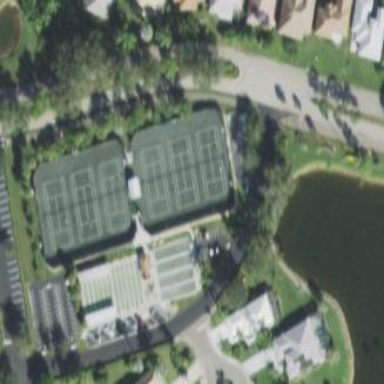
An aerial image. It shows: Tennis court on the leisure land pitch.